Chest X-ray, PA view. Patient: 61 years old, sex F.
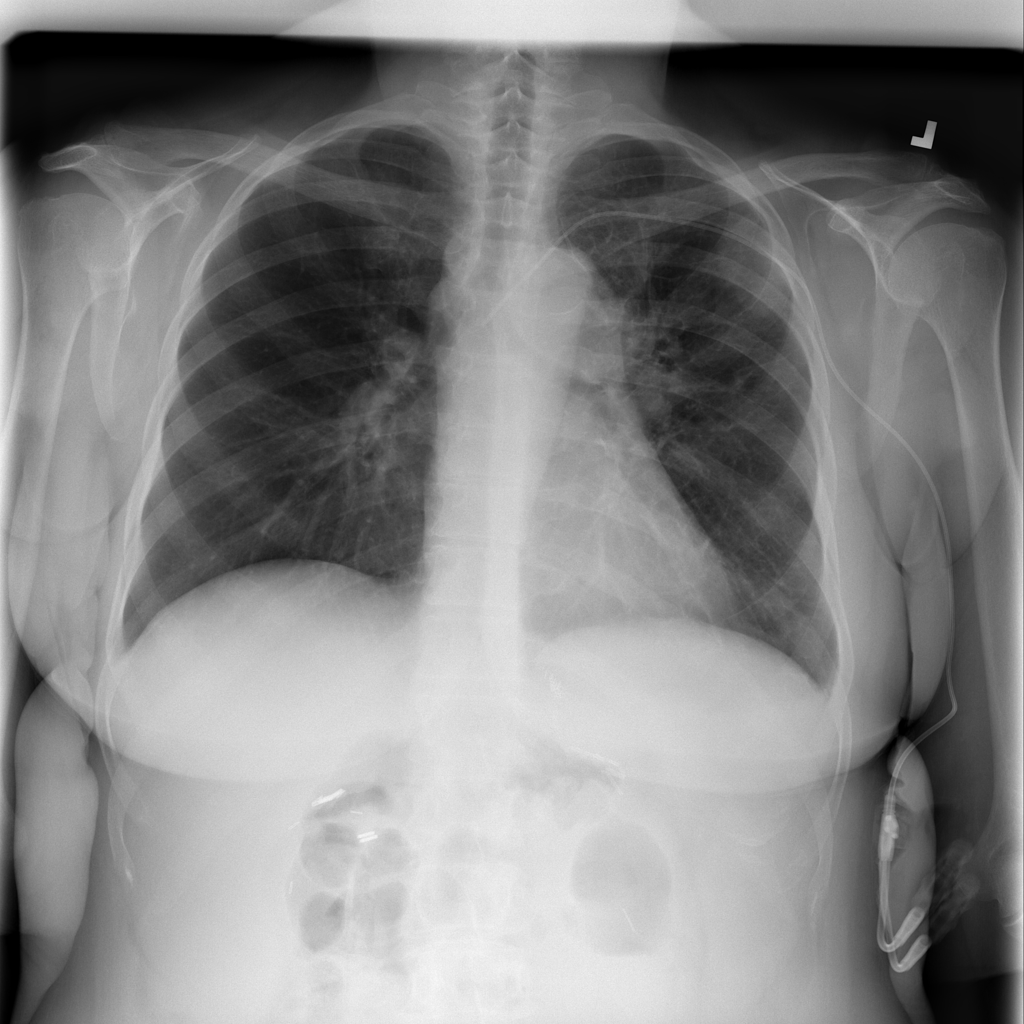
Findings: No Finding